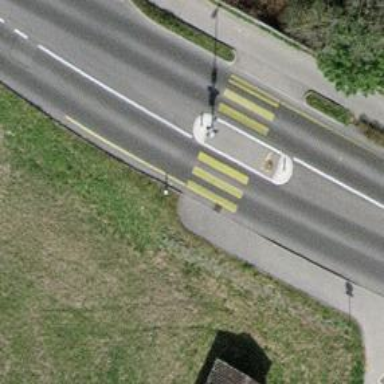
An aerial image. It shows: Uncontrolled crossing with central island on the road.